【题型】填空题　【知识点】函数　【难度】easy
如图为三个幂函数$y=x^{a_1},y=x^{a_2},y=x^{a_3}$在其定义域上的局部图像\\
\noindent 则实数$a_1$、$a_2$、$a_3$从小到大的排列顺序为\underline{\qquad\qquad\qquad}.（请用“$<$”连接）

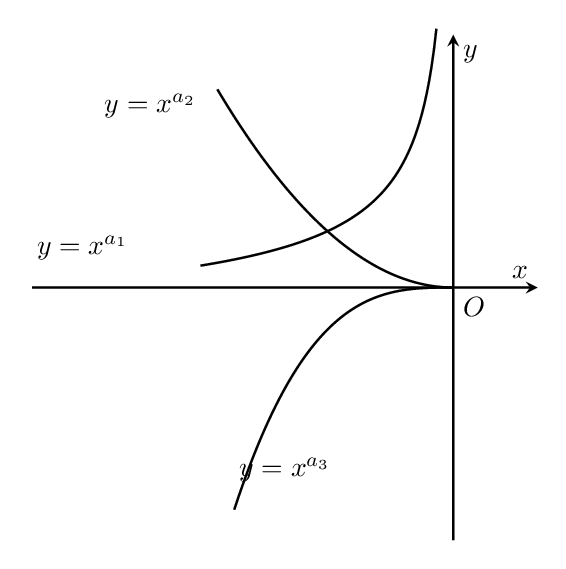
【解答】
\noindent 【答案】$a_1 < a_2 < a_3$.\\
\noindent 【分析】利用幂函数的性质判断$a_1$，$a_2$，$a_3$的大小即可判断.\\
\noindent 【解答】解：对于$y = x^{a_1}$，由其图象可知$a_1 < -1$，例如$a_1 = -2$，\\
\noindent 对于$y = x^{a_2}$，由其图象可知$0 < a_2 < 1$，例如$a_2 = \dfrac{2}{3}$，\\
\noindent 对于$y = x^{a_3}$，由其图象可知$a_3 > 1$，例如$a_3 = 3$，\\
\noindent 所以$a_1 < a_2 < a_3$.\\
\noindent 故答案为：$a_1 < a_2 < a_3$.